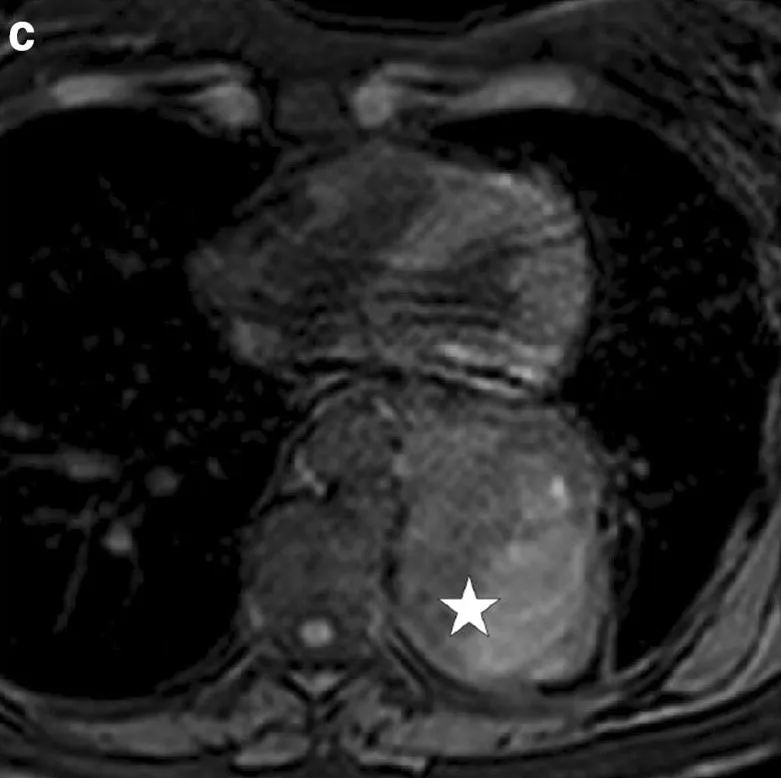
CT scan and MRI performed 6 months after endoprosthesis placement show a large lateral aortic tumor mass (white stars) with a progressive contrast enhancement (white arrows). Axial non-contrast.
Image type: radiology (mri)